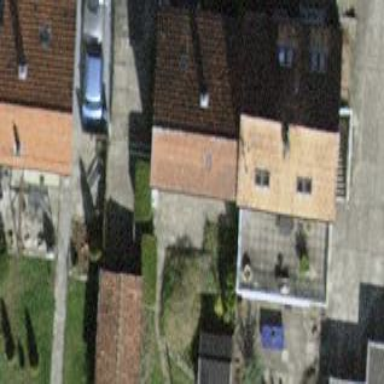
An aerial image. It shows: Semi-detached house.